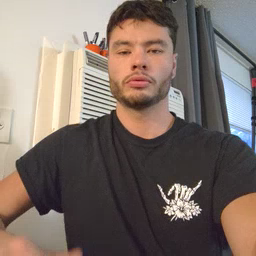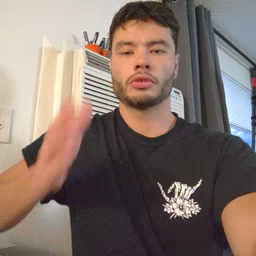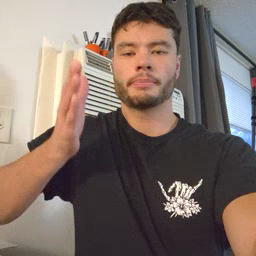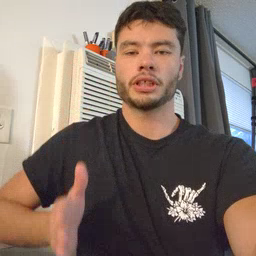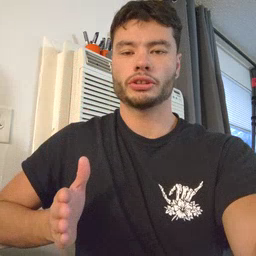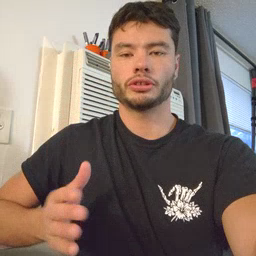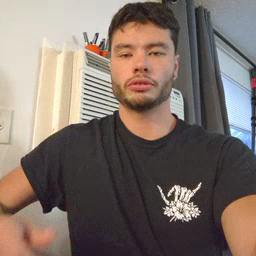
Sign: person